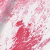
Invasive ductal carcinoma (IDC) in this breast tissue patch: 0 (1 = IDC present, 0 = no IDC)